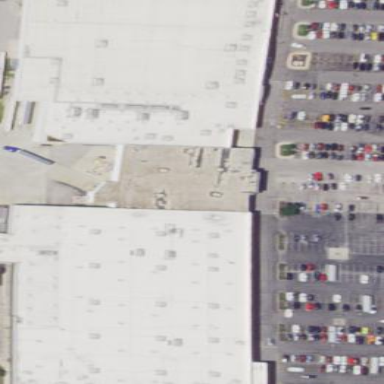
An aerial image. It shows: Wholesale shop located inside building.